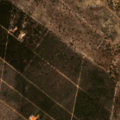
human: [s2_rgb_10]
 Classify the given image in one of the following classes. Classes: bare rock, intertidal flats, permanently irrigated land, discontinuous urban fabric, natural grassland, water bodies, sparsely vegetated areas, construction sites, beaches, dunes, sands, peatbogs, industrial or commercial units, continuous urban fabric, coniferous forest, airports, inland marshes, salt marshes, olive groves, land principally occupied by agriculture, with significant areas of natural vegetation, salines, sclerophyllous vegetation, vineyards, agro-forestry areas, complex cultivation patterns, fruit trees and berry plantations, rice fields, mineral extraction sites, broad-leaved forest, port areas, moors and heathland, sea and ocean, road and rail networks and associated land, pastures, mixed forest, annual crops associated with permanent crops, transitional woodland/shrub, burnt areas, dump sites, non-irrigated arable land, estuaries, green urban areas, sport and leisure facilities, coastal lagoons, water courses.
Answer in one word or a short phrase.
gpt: broad-leaved forest, coniferous forest, transitional woodland/shrub